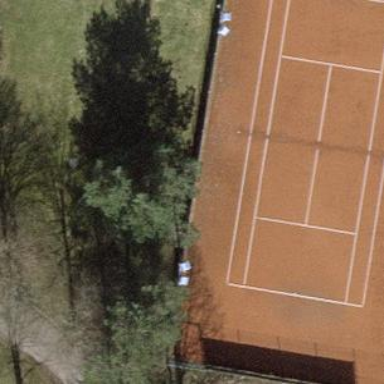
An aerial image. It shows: Tennis pitch with clay surface for leisure sports.